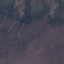
Land use / land cover class: HerbaceousVegetation